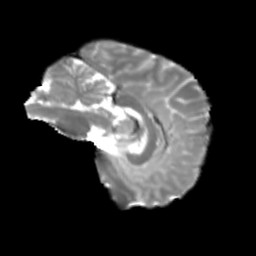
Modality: T2w
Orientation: sagittal
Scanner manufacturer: siemens
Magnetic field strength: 3 T
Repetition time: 4 s
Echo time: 0.0594 s